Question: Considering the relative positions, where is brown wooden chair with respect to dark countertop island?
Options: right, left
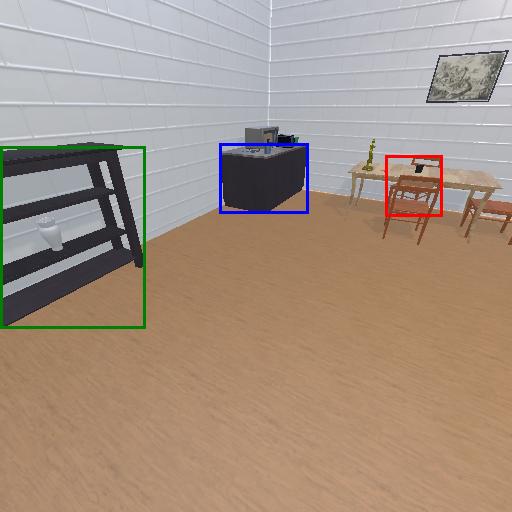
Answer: right